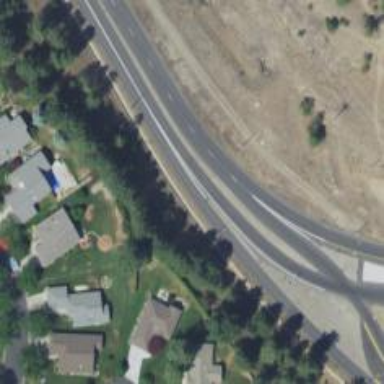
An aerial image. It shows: Asphalt road with secondary link designation.